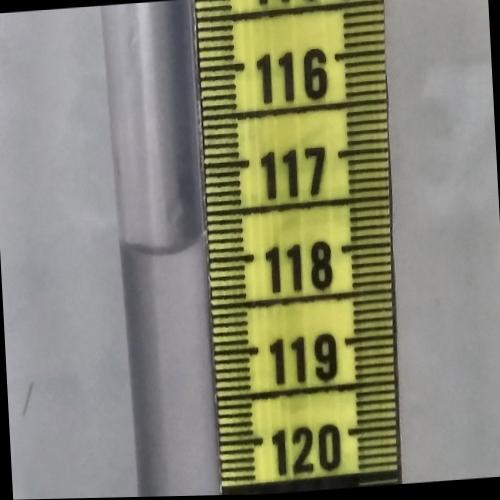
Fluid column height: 117.9 cm